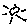
Label: sun